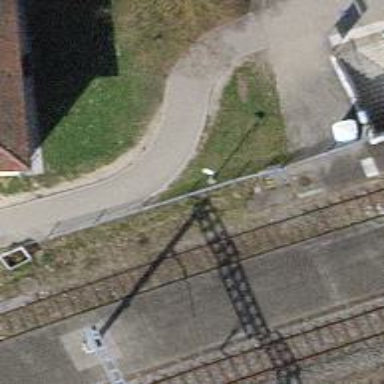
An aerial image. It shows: Post box is visible.